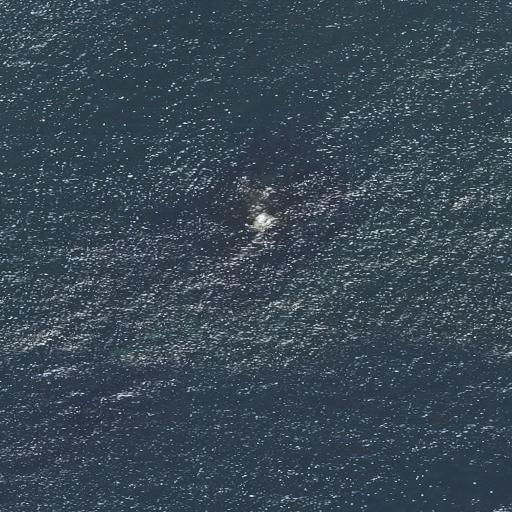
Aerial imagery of bar in Maine named Hart Ledge containing only open water